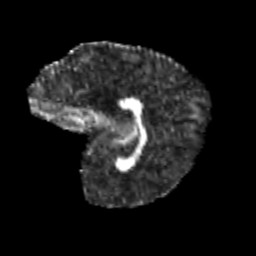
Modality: FA
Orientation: sagittal
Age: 12
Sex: female
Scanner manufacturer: siemens
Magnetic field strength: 3 T
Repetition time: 3.8 s
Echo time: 0.07 s